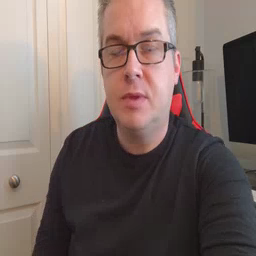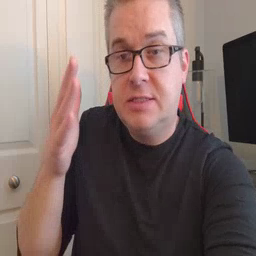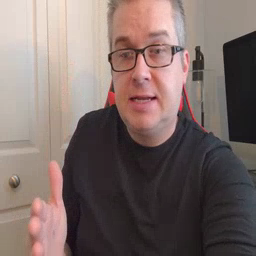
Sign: beside